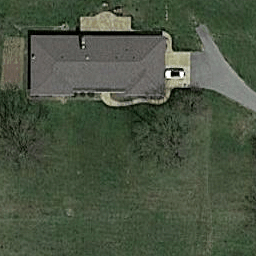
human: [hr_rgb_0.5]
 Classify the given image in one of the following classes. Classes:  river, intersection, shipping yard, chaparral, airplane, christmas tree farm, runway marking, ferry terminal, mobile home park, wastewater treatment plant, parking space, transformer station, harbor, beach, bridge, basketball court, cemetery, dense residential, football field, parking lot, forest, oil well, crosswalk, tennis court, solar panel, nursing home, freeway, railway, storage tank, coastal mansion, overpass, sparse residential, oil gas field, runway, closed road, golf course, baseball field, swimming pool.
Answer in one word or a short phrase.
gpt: sparse residential